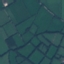
Label: Pasture